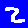
Digit: 2